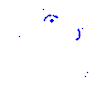
Particle: kaon